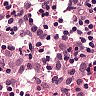
Metastatic tissue present: no